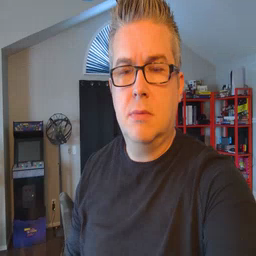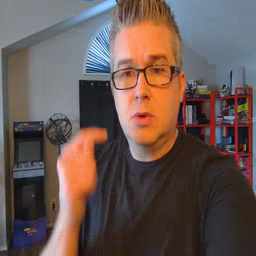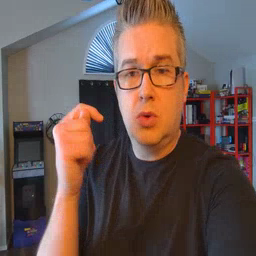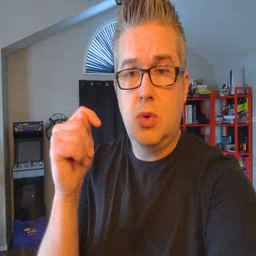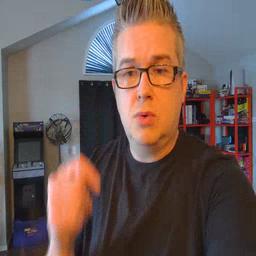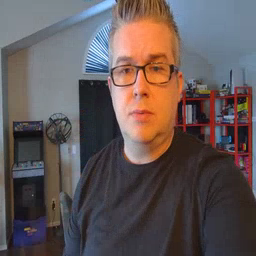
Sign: toy